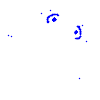
Particle: electron